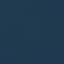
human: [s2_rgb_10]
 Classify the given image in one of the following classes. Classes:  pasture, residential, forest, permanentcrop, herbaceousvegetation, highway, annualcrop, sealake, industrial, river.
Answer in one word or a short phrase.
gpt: SeaLake